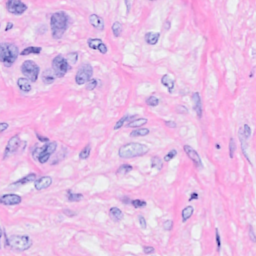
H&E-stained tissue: Breast